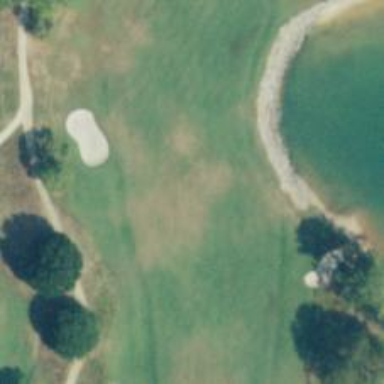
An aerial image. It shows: Golf hole.